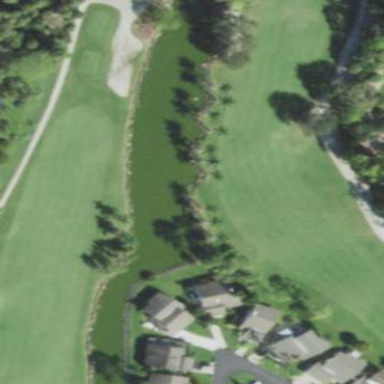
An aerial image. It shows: Scenic view of water hazard on golf course. The natural water feature adds beauty to the landscape.